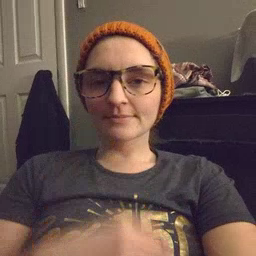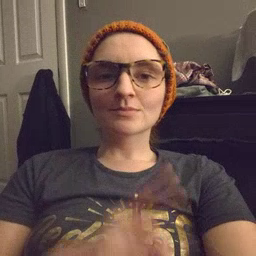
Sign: pretty